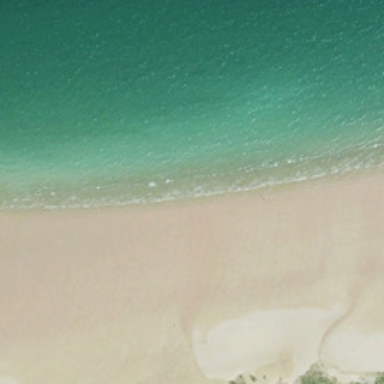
A green piece of ocean is next to a piece of clear sandy beach .